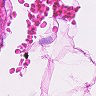
Metastatic tissue present: no